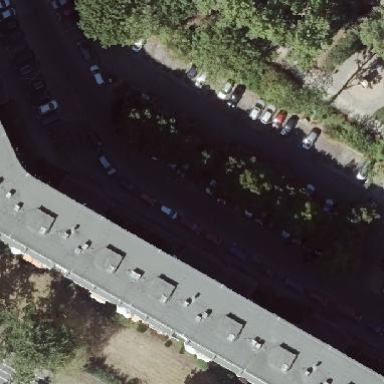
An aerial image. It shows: Apartment building with flat roof.